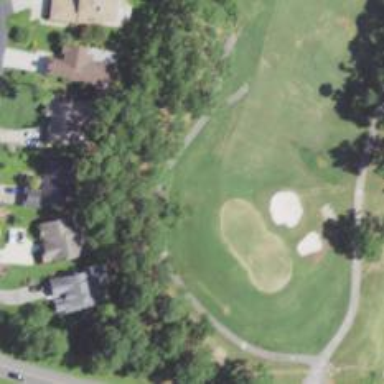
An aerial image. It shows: Golf cartpath that is also road path.